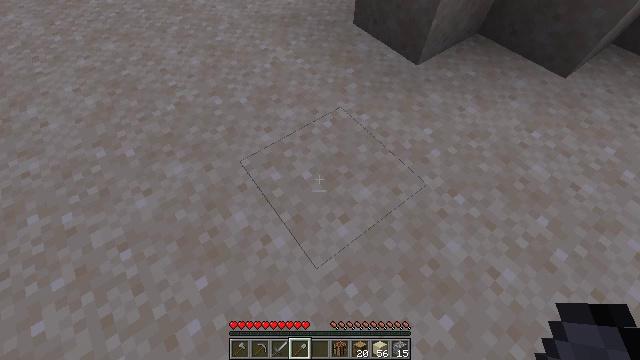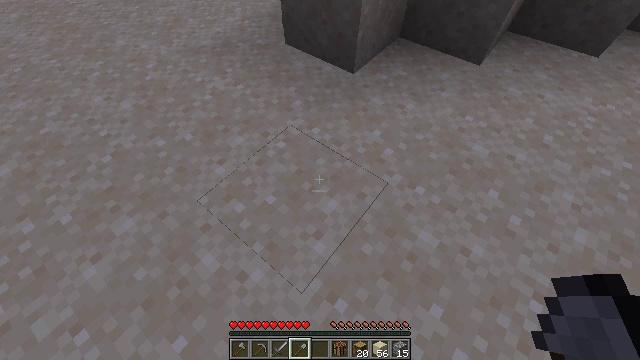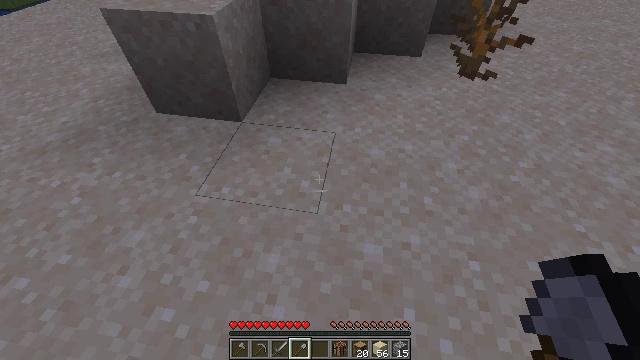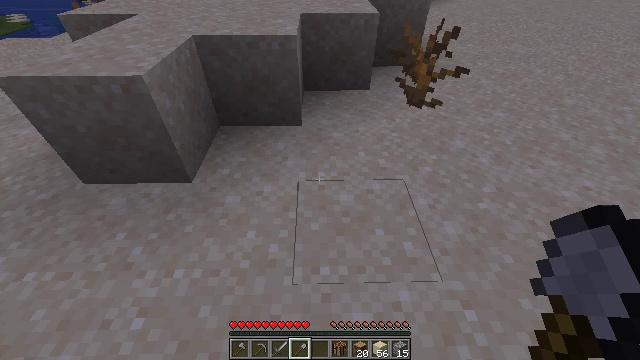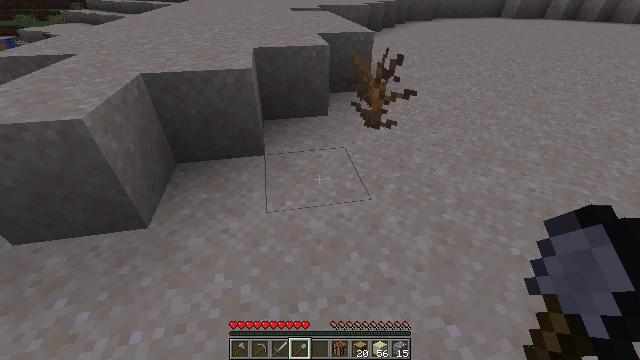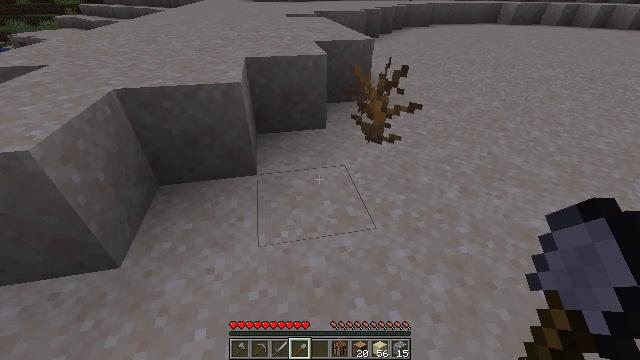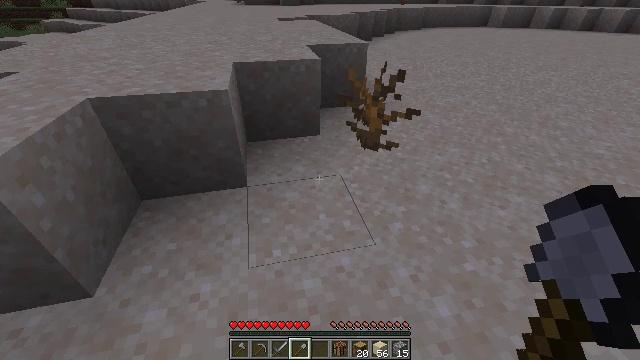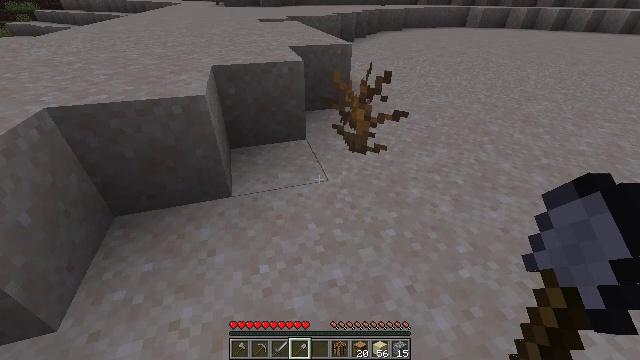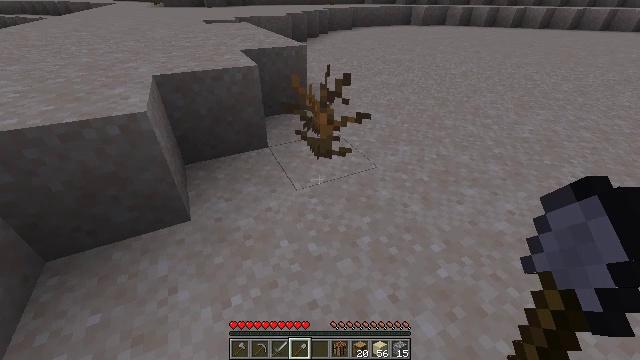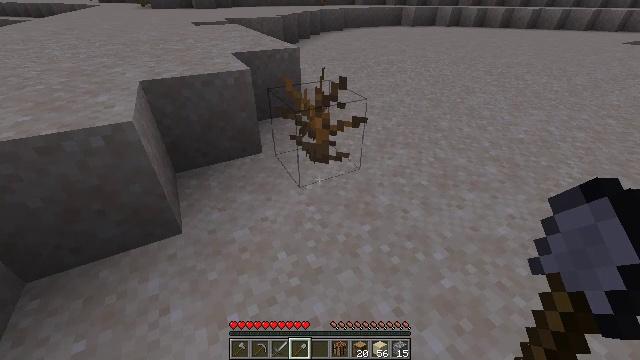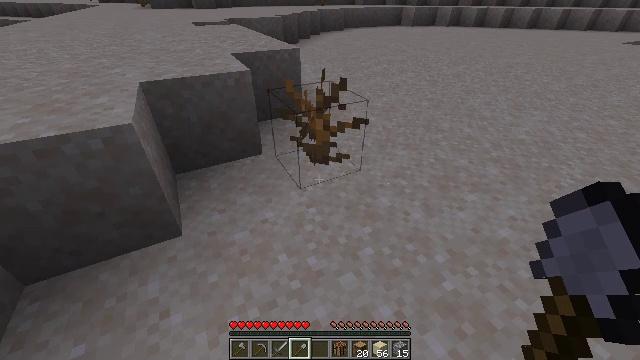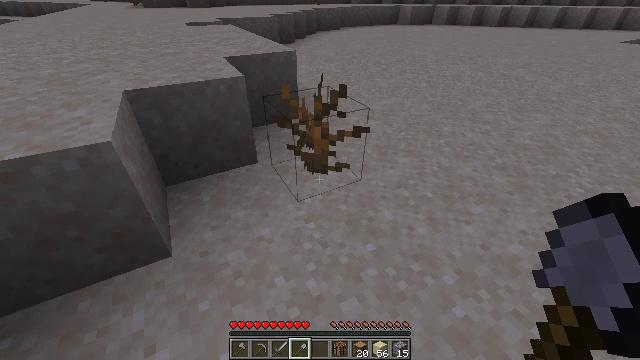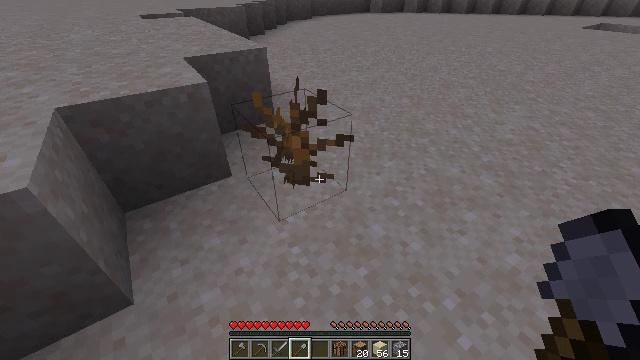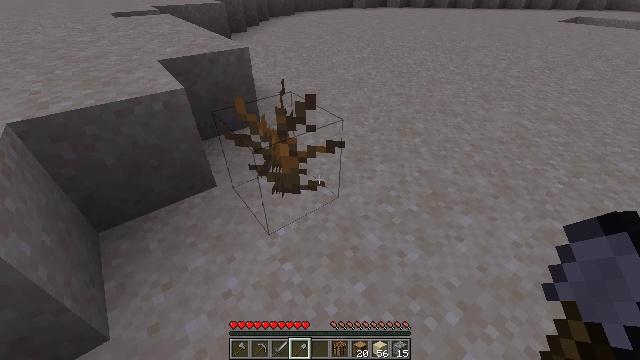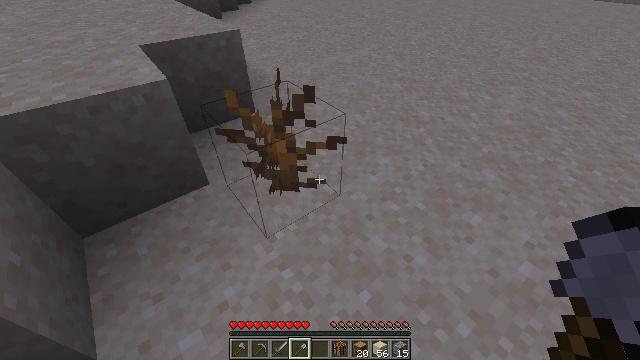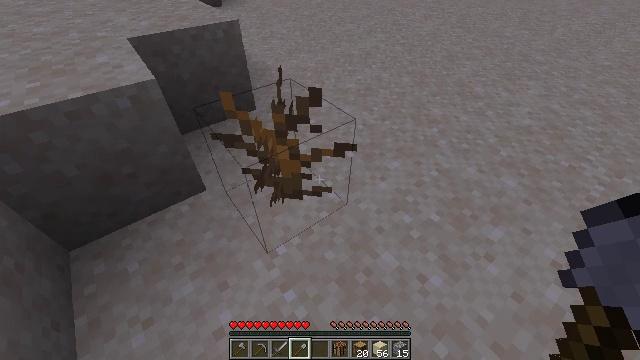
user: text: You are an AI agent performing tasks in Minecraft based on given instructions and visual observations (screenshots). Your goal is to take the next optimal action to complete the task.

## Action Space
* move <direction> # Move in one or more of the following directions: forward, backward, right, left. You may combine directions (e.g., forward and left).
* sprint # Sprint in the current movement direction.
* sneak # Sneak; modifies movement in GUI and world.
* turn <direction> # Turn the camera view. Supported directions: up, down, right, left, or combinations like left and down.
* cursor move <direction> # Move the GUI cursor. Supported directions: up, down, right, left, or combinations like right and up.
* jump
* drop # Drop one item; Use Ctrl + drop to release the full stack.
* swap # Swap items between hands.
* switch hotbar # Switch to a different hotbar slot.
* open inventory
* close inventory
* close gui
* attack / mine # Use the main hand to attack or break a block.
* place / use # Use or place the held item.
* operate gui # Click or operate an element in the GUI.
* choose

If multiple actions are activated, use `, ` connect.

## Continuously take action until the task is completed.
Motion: motion action
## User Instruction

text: Harvest the dead bush.
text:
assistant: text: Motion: move forward, turn right and up
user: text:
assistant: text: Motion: move forward, turn right and up
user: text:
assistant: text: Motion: move forward, turn right and up
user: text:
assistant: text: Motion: move forward, turn right and up
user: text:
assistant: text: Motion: move forward
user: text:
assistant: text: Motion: move forward, turn right
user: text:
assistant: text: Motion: move forward, turn right
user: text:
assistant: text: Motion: turn right
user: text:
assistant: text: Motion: turn right
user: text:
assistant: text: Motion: move forward
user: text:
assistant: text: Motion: move forward
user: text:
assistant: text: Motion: move forward, turn right and down
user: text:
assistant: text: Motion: move forward, turn right
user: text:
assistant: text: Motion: move forward, turn down
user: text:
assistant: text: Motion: move forward, turn down
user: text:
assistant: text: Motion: attack / mine
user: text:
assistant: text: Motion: attack / mine
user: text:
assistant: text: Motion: attack / mine
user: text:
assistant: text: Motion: attack / mine
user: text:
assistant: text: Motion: attack / mine
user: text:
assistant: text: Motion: no_op
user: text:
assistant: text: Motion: no_op
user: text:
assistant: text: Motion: no_op
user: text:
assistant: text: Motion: move forward
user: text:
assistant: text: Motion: move forward
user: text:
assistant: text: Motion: move forward
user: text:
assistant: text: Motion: move forward
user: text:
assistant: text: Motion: move forward
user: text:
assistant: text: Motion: move forward
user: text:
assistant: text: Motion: move forward